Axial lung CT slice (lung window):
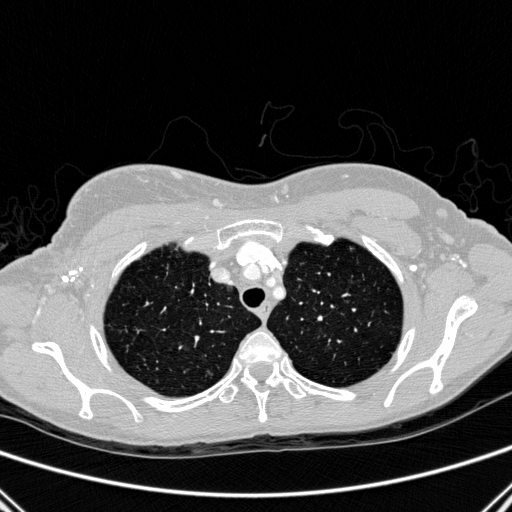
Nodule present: no